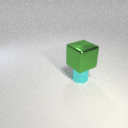
large green metal cube above small cyan metal cylinder